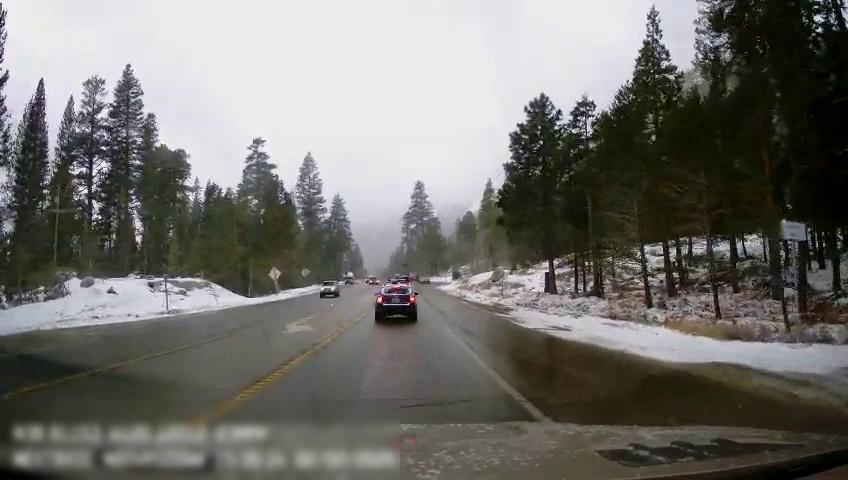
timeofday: Day
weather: Snowy
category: Drivable Space
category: Vehicles | Truck
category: Vehicles | SUV
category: Vehicles | Truck
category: Vehicles | SUV
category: Vehicles | SUV
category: Lanes | Current Lane
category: Lanes | Opposite Lane
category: Lanes | Opposite Lane
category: Lanes | Current Lane